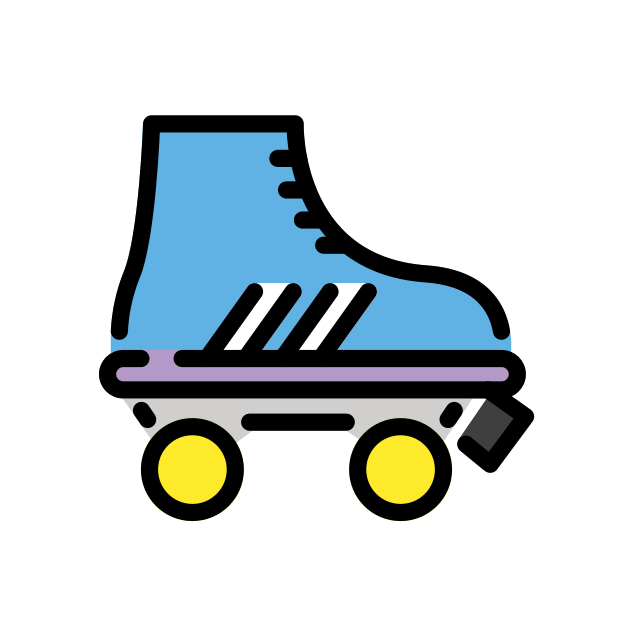
roller skate